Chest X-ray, PA view. Patient: 29 years old, sex M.
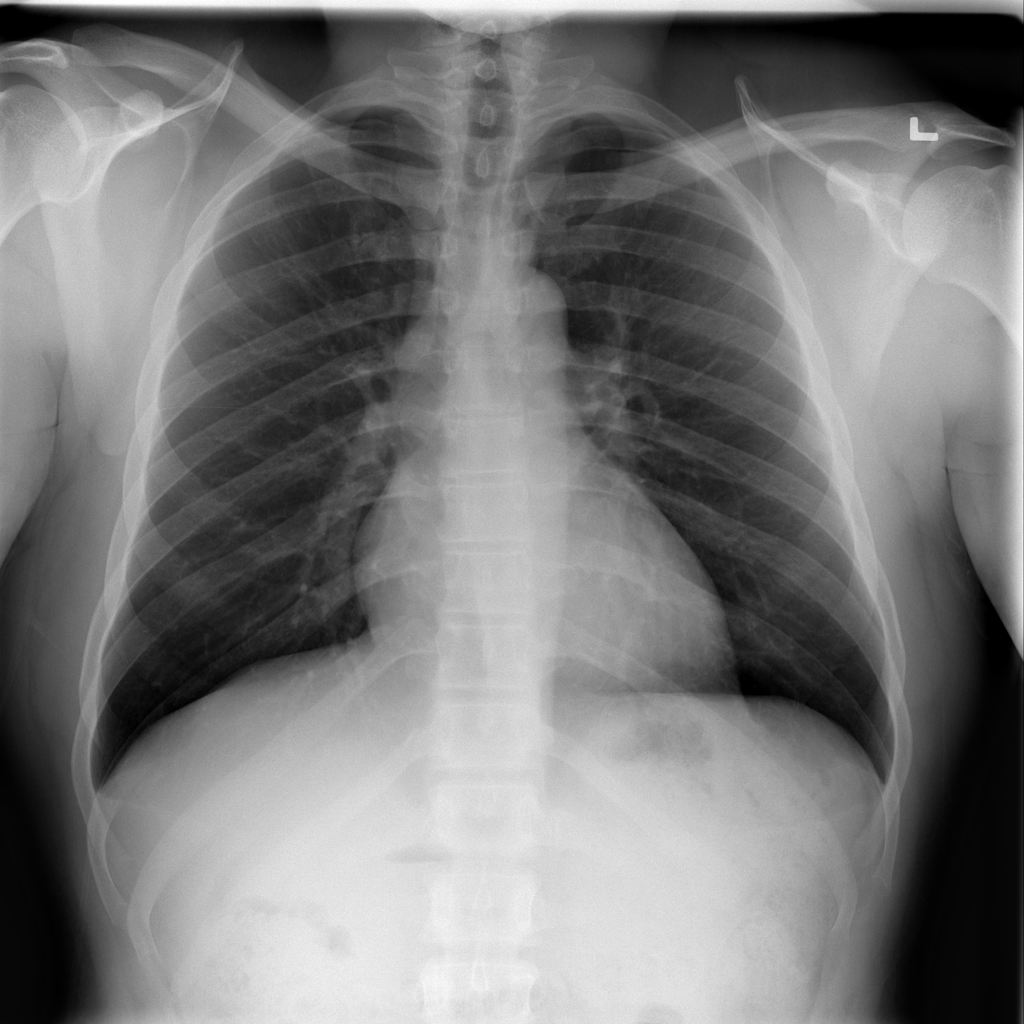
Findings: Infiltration